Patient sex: M
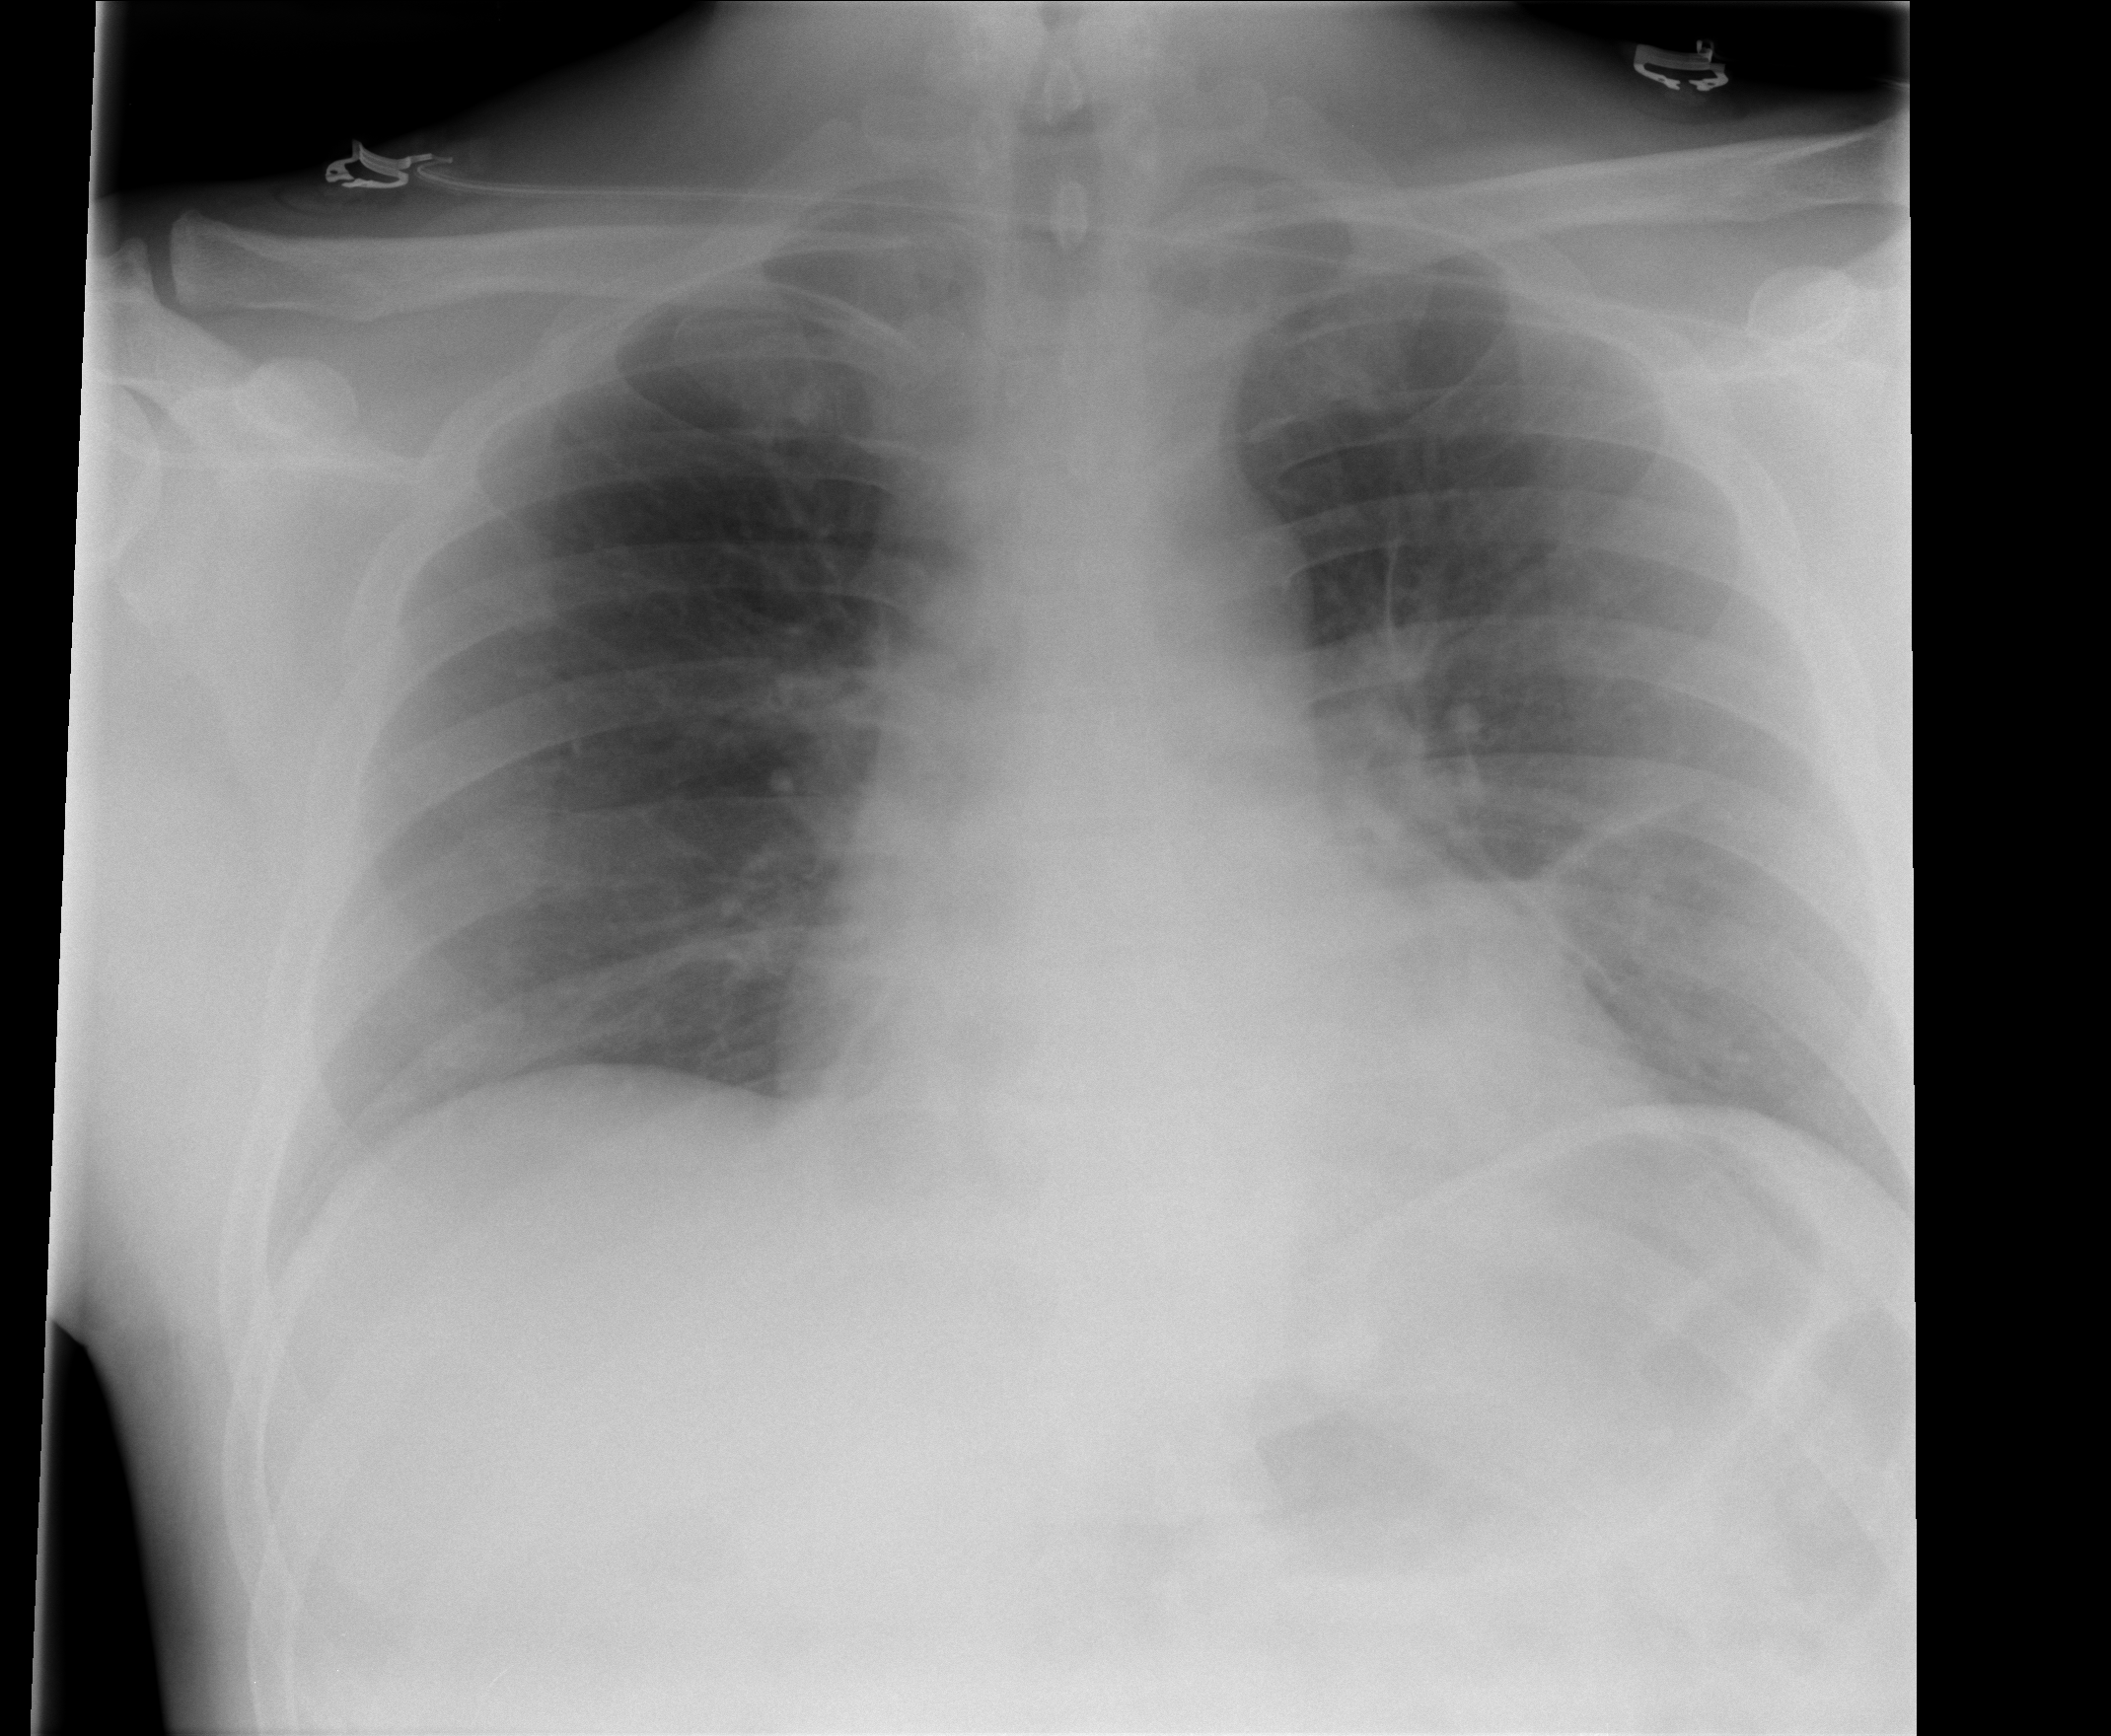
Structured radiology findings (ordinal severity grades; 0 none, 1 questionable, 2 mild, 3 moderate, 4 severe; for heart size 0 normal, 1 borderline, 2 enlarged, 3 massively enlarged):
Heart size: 0
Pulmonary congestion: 0
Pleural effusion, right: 0
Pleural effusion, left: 0
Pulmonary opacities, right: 0
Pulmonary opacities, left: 0
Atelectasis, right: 2
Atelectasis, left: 2